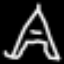
Label: The Eiffel Tower